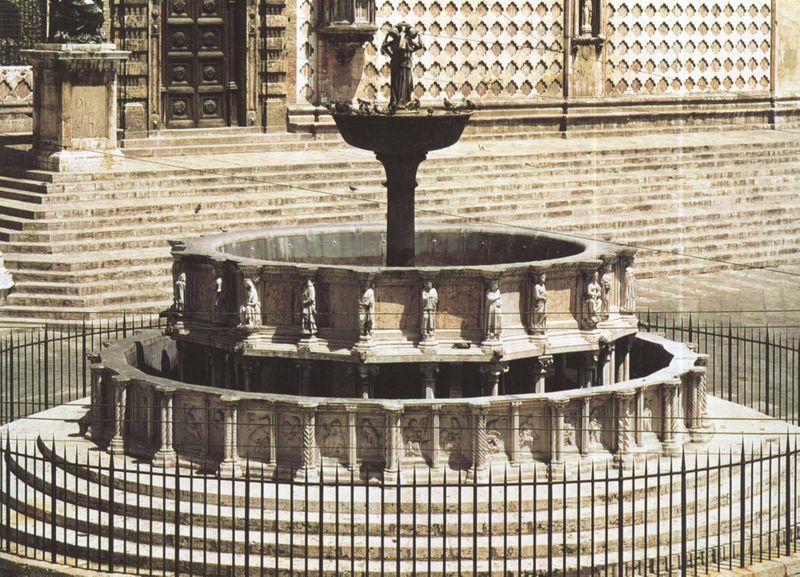
Titel: Fontana Maggiore
Künstler: Niccolò Pisano
Standort: Perugia (EU - I - Umbrien)
Schlagwörter: schatten, wasser, weiß, frauen, braun, holz, licht, marmor, schwarz, straße, säulen, tür, gebäude, haus, zaun, muster, schüssel, sockel, stehen, stein, steine, bild, gitter, kirche, figur, personen, spitzen, brunnen, kreis, rund, skulptur, statue, relief, schrift, fassade, italien, trocken, platz, sepia, figuren, treppe, treppen, weiber, metall, geländer, stufen, bronze, plastik, podest, tor, foto, fotografie, eingang, palast, becken, kathedrale, rom, photo, portal, rauten, skulpturen, stäbe, zentral, lanzen, zentrum, heilige, kreisförmig, reliefs, brunne, absperrung, umbrien, ebenen, quelle, feucht, maurisch, stiege, wsser, gefache, umzäunt, metallzaun, säulne, perugia, perugina